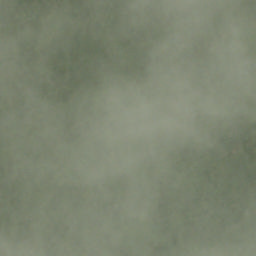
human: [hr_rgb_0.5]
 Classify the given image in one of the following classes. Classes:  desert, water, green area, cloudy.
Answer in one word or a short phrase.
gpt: cloudy